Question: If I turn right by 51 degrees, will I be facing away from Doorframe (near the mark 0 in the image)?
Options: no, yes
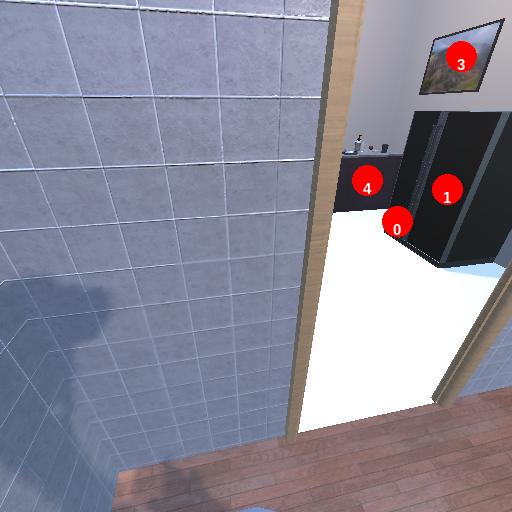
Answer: no